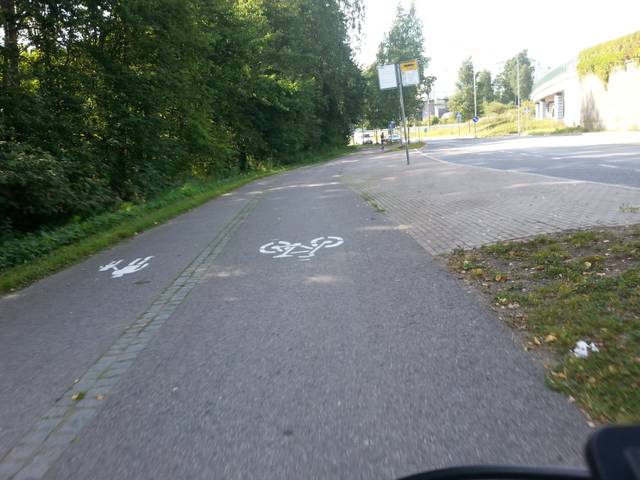
Region: Finland
Coordinates: 60.227, 25.005